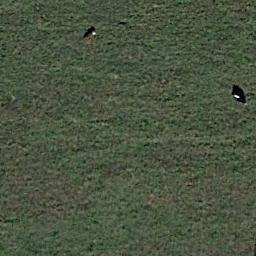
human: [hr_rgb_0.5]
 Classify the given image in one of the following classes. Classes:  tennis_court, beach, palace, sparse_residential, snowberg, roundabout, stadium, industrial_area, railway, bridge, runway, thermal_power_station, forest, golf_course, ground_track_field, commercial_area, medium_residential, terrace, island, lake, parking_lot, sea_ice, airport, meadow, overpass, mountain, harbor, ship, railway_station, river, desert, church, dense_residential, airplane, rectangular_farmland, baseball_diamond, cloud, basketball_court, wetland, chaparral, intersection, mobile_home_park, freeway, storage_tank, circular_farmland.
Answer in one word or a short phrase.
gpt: meadow